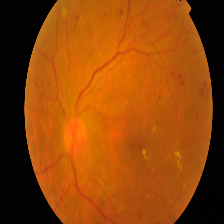
Diabetic retinopathy grade: Proliferative DR